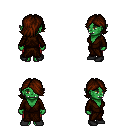
a pixel art fantasy rpg character, female body template, orc, green skin, brown robe, red pants, brown swoop hairstyle, black shoes, four views (front, back, left, right), 2x2 character sprite sheet, small pixel art, hard edges, no anti-aliasing